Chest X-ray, AP view. Patient: 56 years old, sex M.
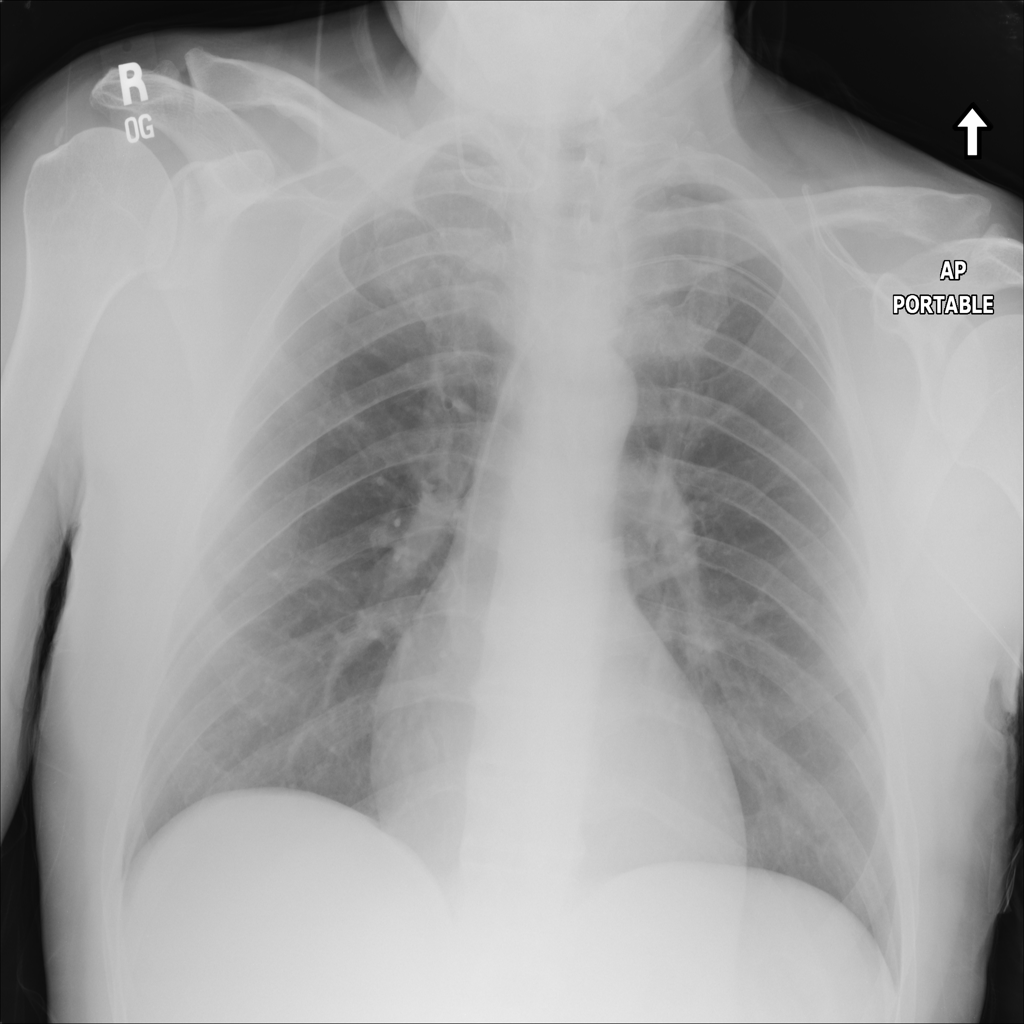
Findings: No Finding